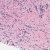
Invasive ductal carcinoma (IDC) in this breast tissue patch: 1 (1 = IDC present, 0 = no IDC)